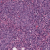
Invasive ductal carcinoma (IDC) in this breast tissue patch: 1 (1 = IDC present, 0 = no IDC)